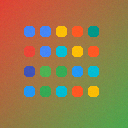
Screen state: on